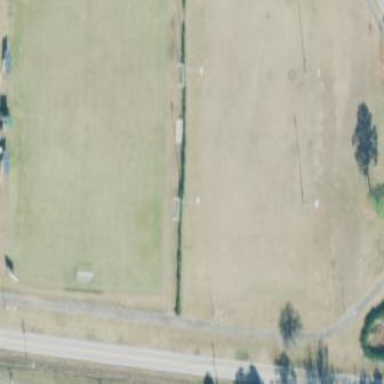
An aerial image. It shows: Soccer pitch for leisureland activities.